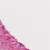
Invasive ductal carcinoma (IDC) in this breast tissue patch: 0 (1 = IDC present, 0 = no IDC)